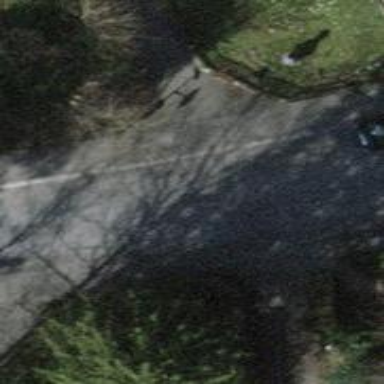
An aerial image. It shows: Turning circle on the road.